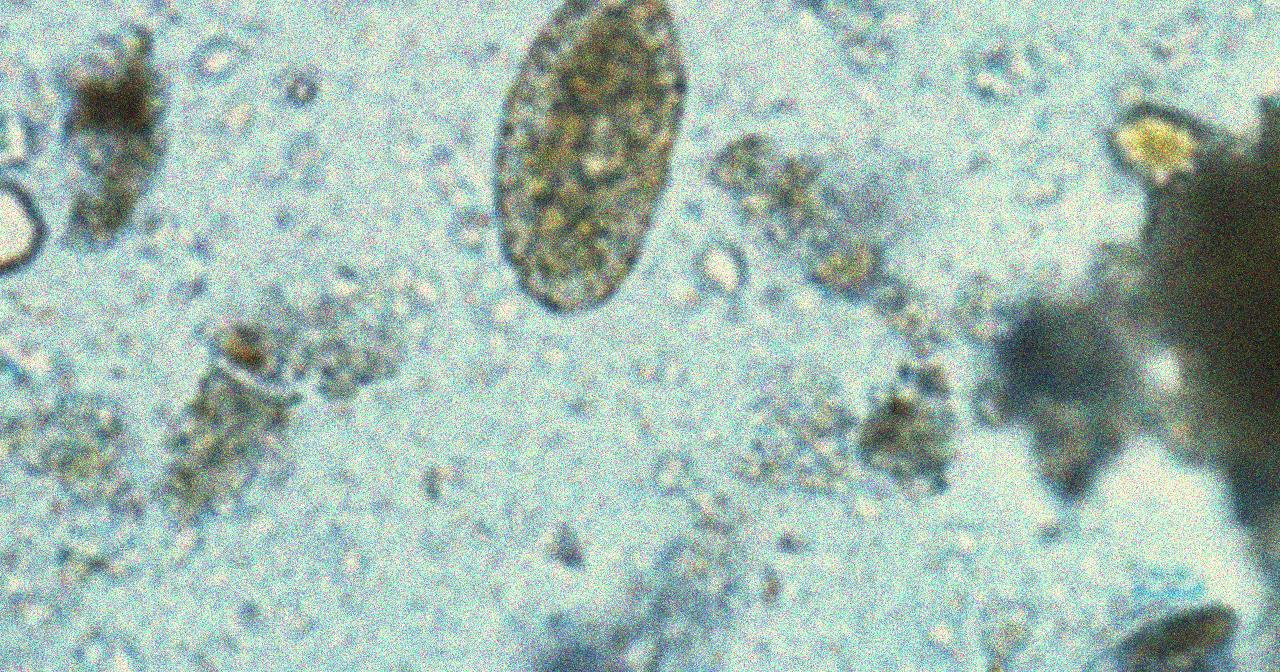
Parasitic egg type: Ascaris lumbricoides